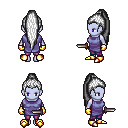
a pixel art fantasy rpg character, female body template, dark elf, purple skin, chain tabard jacket, magenta pants, white extra-long topknot hairstyle, gold gloves, gold boots, dagger, four views (front, back, left, right), 2x2 character sprite sheet, small pixel art, hard edges, no anti-aliasing